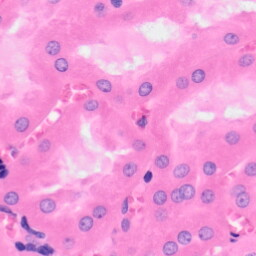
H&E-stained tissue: Kidney